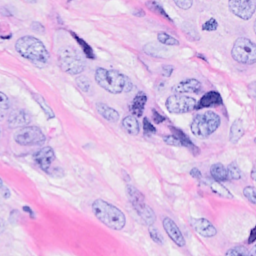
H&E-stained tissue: Breast